Field crop: tomato
Growth stage: 2
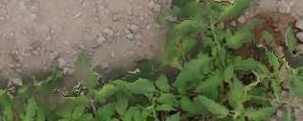
Species: tomato